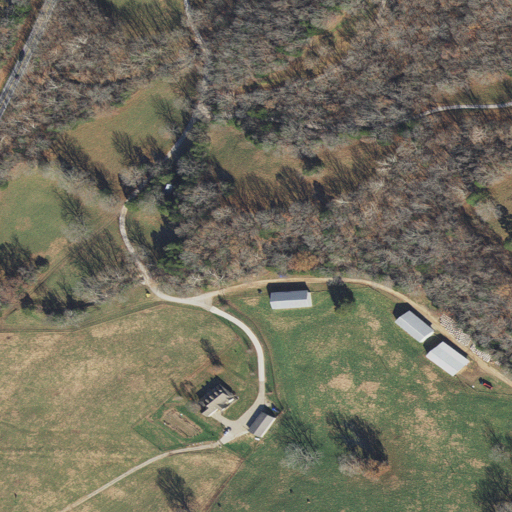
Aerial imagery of valley in Arkansas named Jody Hollow containing pasture, deciduous forest, open development, low intensity development, and medium intensity development